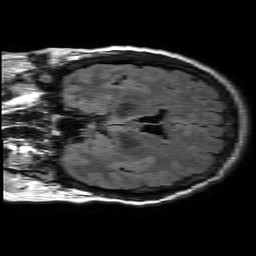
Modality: FLAIR
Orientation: coronal
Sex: female
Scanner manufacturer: philips
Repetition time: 11 s
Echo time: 0.125 s